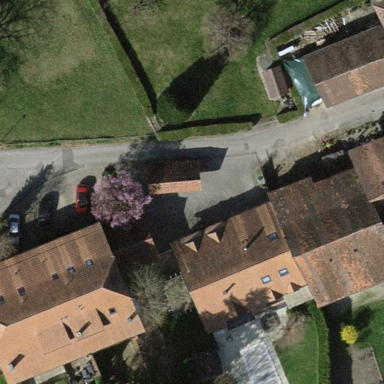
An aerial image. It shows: Detached building with hipped roof shape.